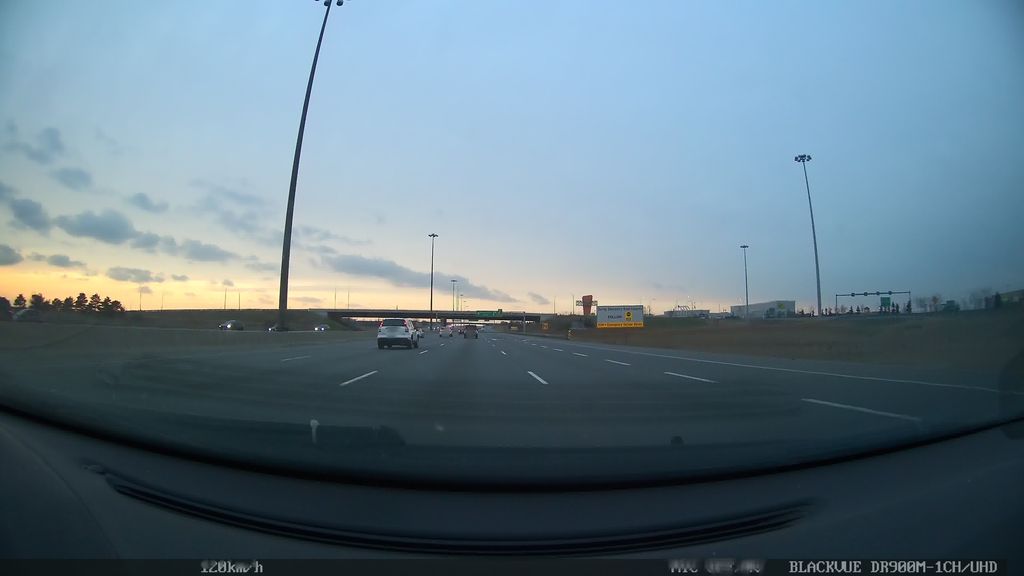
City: toronto